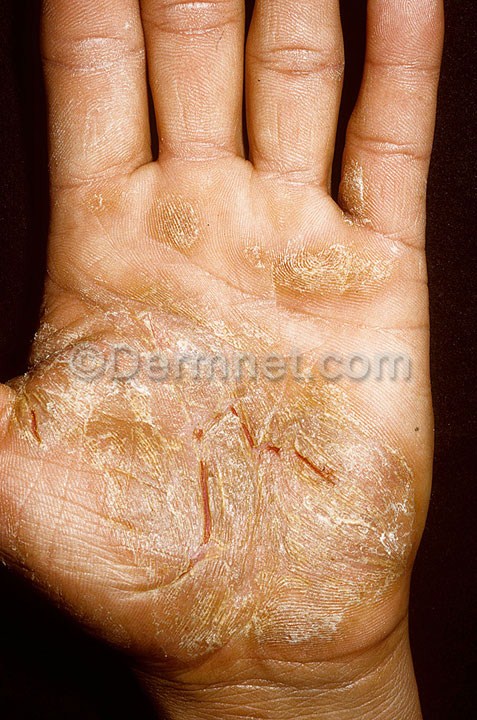
Disease: Eczema Photos